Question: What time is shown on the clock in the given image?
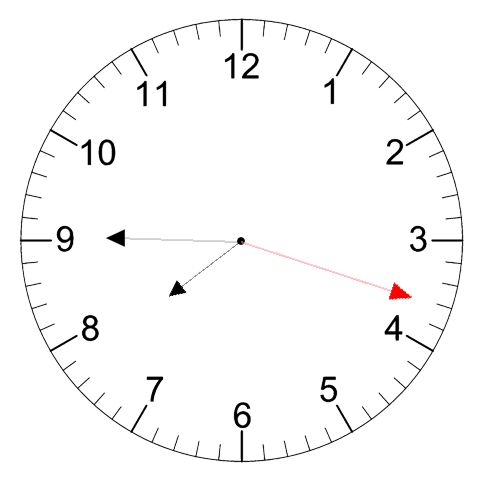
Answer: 07:45:18